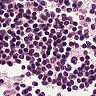
Metastatic tissue present: no